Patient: sex M, age 35
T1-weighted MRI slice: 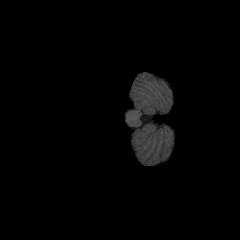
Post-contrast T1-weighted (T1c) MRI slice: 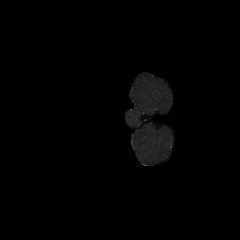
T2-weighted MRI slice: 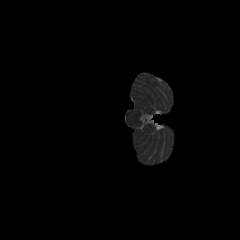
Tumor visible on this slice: no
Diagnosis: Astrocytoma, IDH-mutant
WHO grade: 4